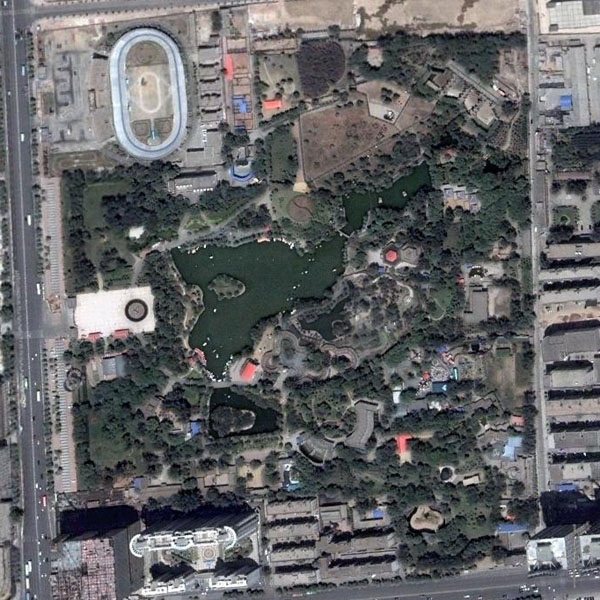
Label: Park